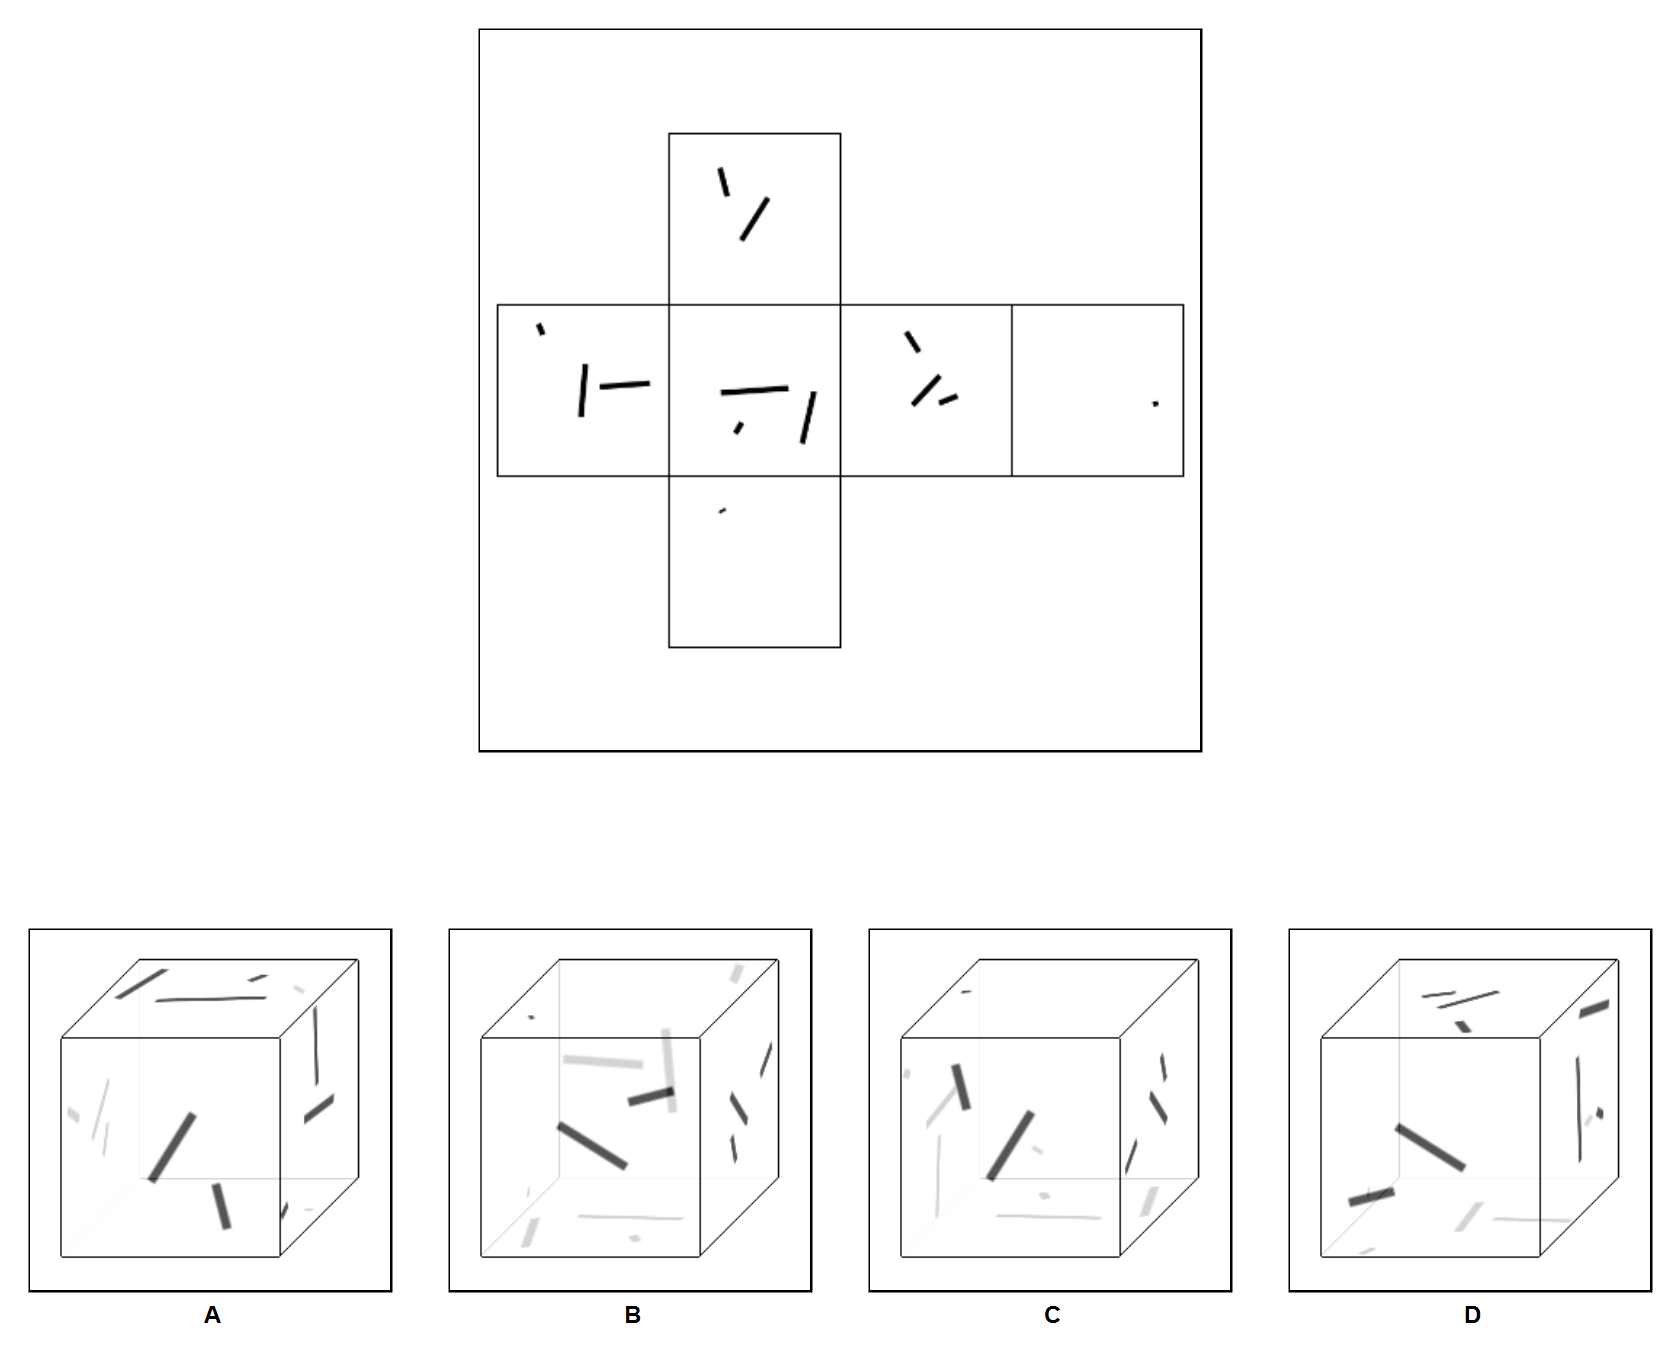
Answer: B